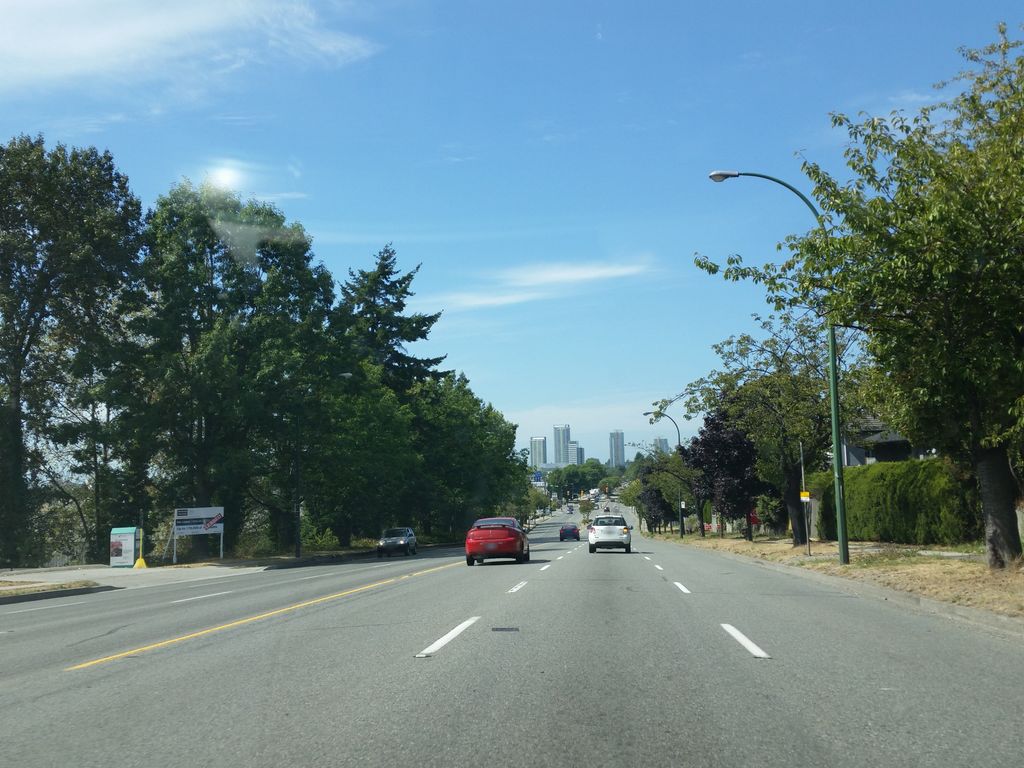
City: vancouver